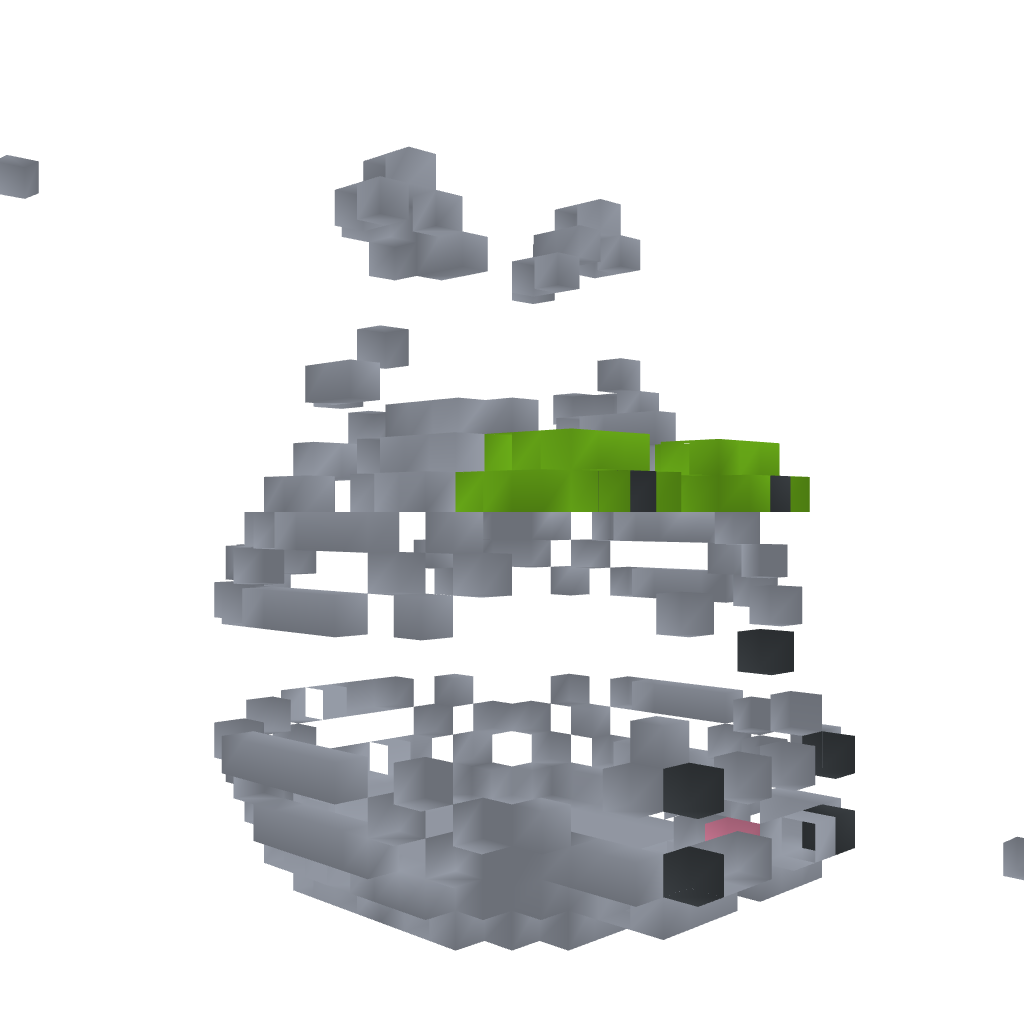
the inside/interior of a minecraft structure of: Cat Head - By Cybersneeze